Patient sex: F
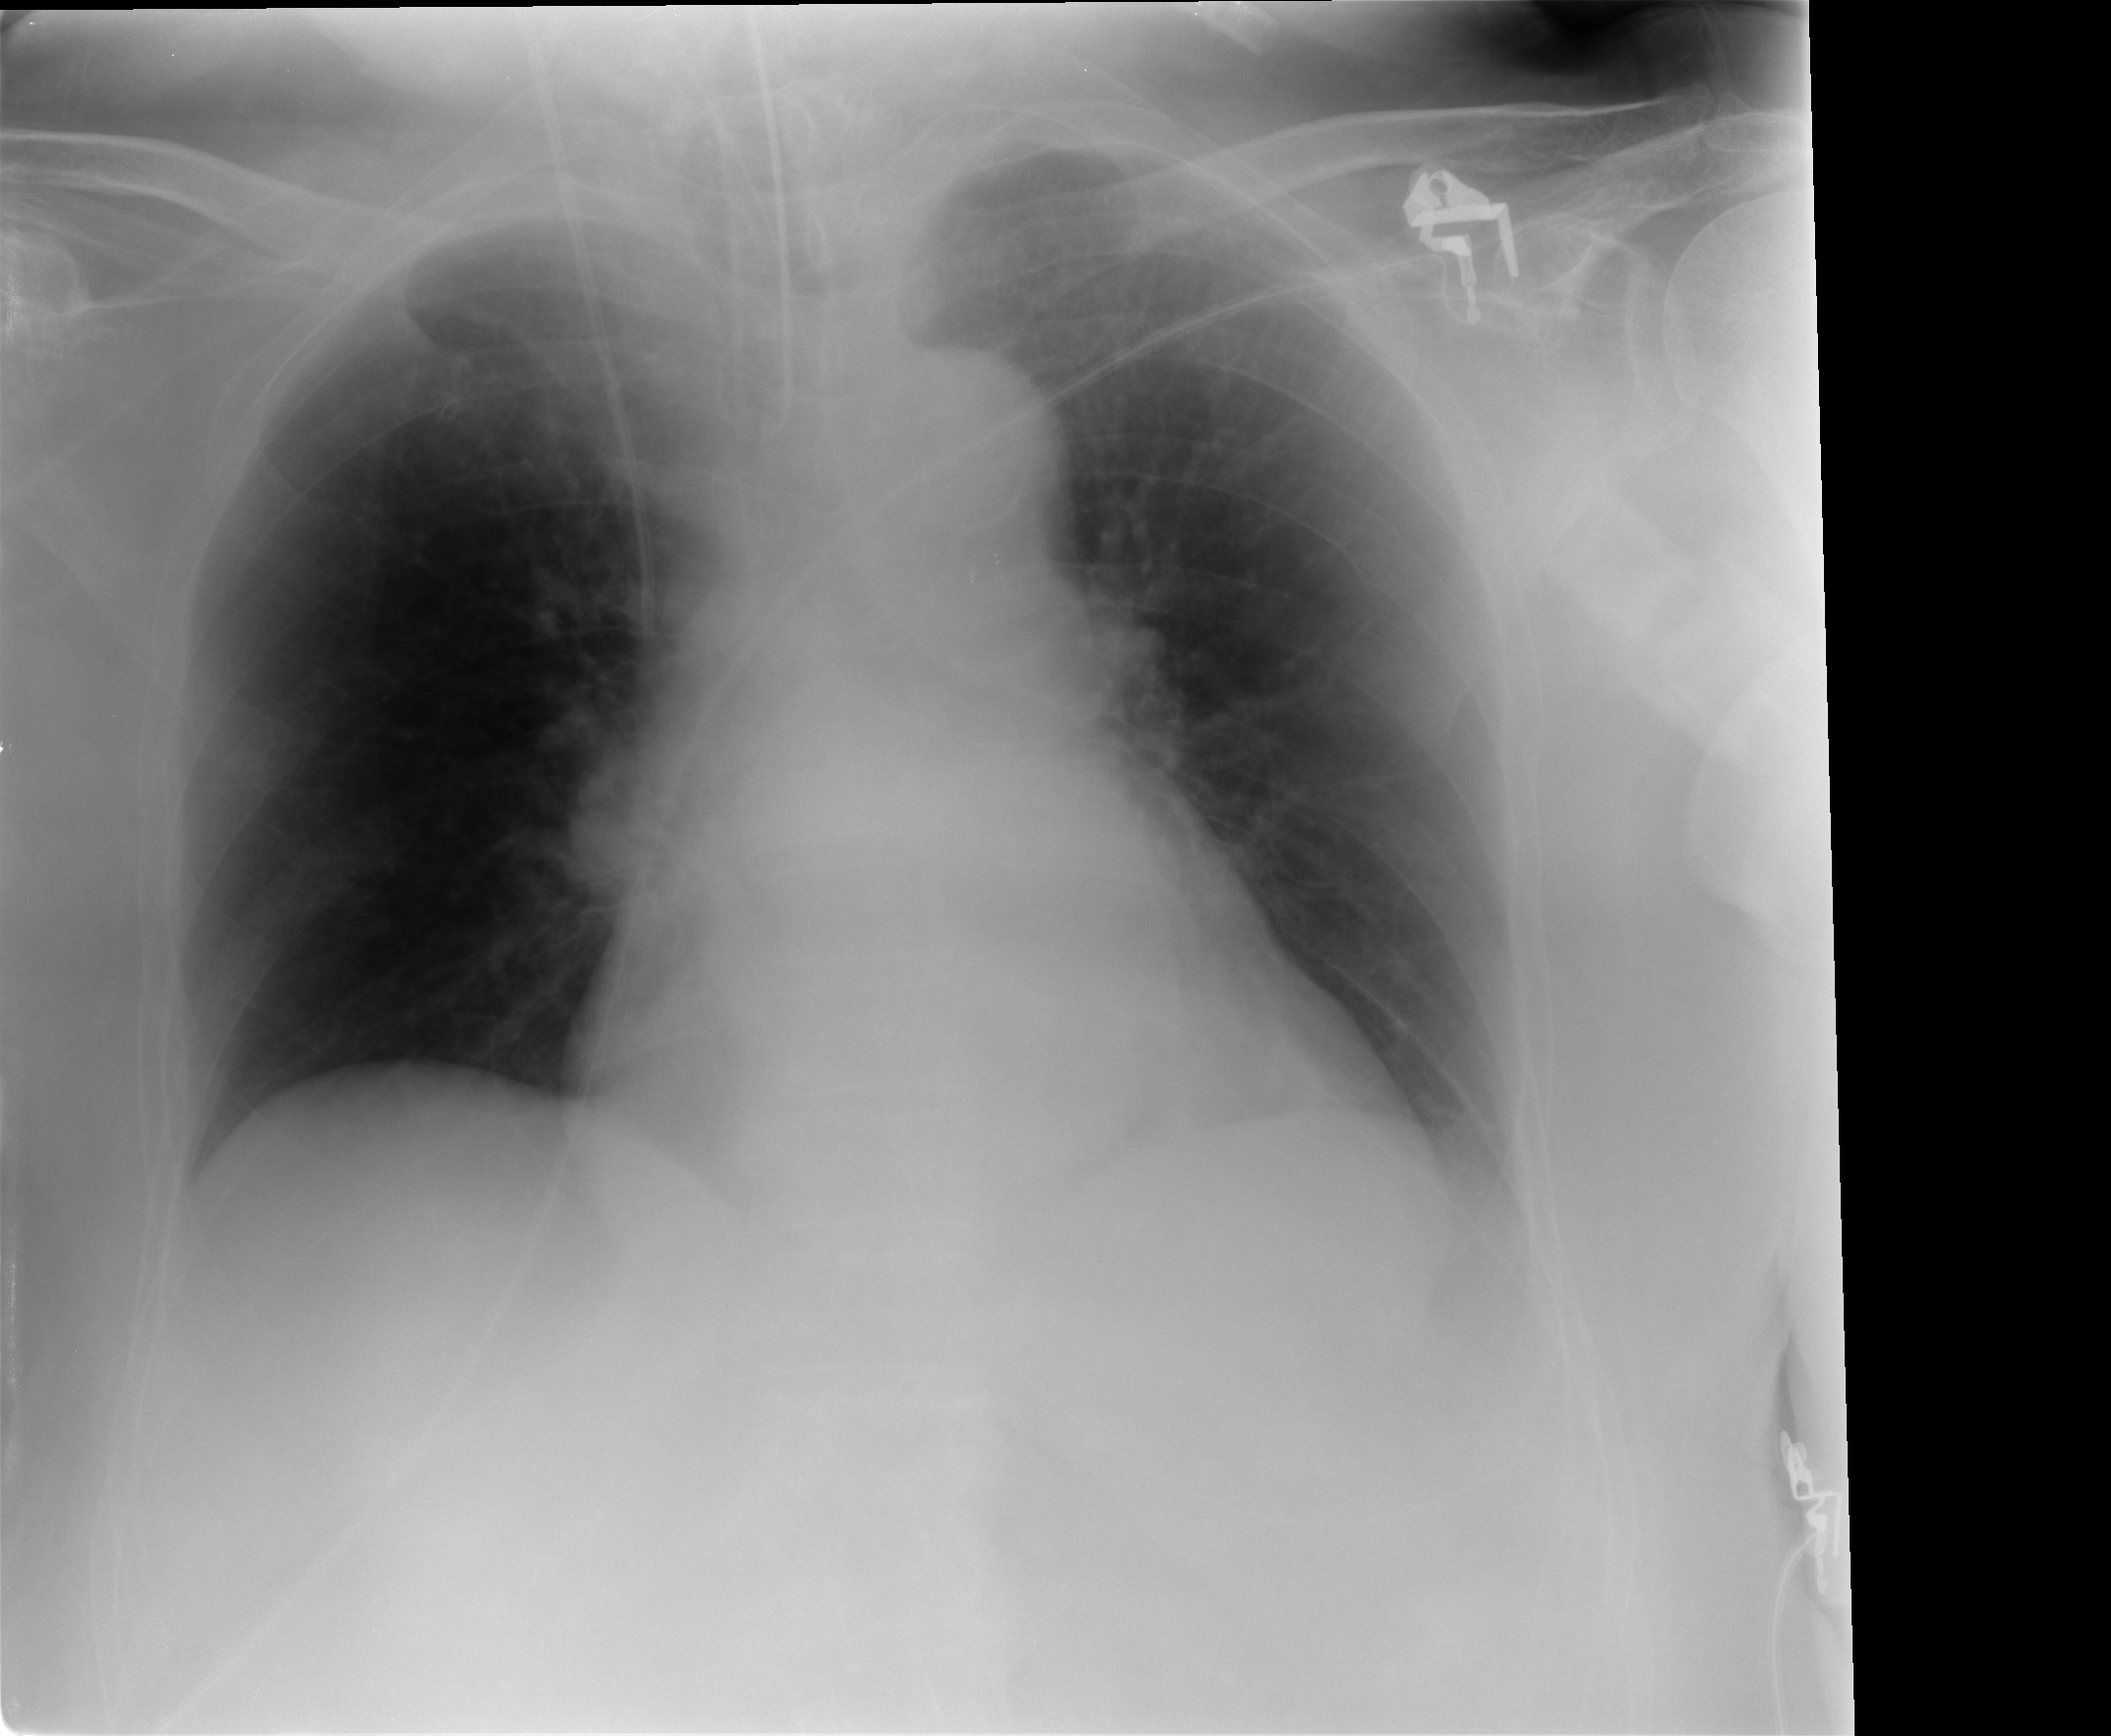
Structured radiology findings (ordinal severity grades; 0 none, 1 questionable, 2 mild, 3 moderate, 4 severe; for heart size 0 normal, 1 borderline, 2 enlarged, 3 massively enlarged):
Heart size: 2
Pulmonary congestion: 1
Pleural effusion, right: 0
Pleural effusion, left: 0
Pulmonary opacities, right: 0
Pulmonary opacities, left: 0
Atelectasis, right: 0
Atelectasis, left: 0